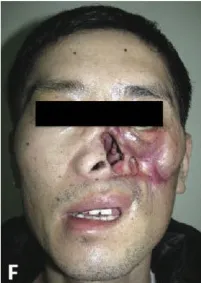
Rhizopus arrhizus associated lethal midline granuloma/rhino-orbital cerebral mycosis. " Destruction of the sinus, nose, face, palate, and orbit; defects of the left sided external nose, soft tissues, and the front wall of the maxillary sinus; and yellow pus was seen within the left maxillary sinus. (C) Reveals the patches dark discoloration (short arrow), light discoloration (medium arrow), and perforation (long arrow) of the hard palate that represent inflammation, ischemia, and necrosis, respectively.
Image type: medical_photograph (other_medical_photograph)